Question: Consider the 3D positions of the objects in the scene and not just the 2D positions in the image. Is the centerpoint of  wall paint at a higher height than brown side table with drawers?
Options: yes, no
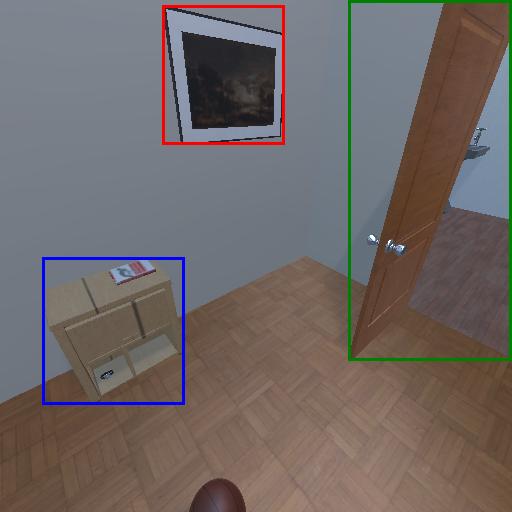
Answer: yes